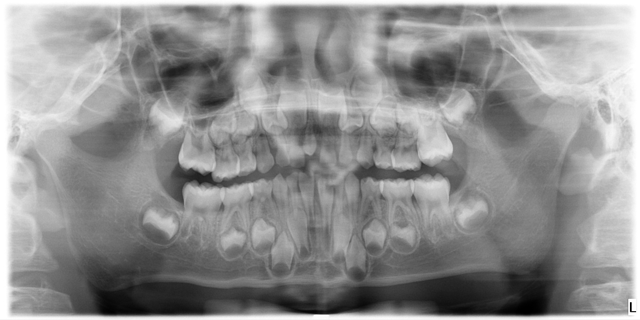
child